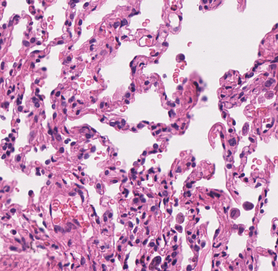
Tumor epithelial tissue: no
Tumor-associated stroma tissue: no
Normal tissue: yes